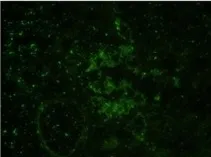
Depositions of IgG. (below, left).
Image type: pathology (immunostaining)